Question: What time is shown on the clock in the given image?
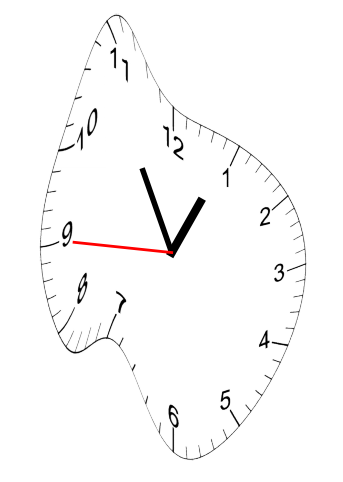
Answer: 12:54:45